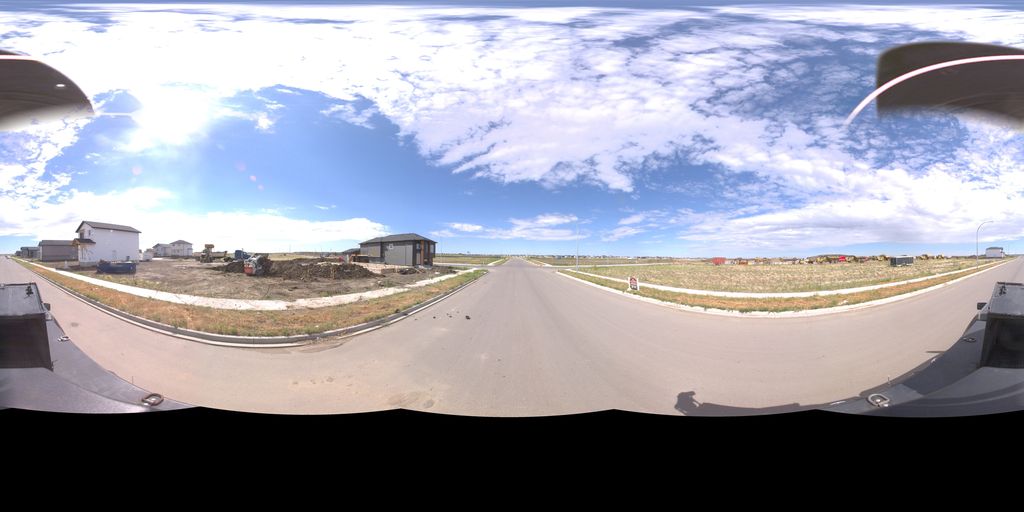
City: saskatoon